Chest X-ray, AP view. Patient: 53 years old, sex M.
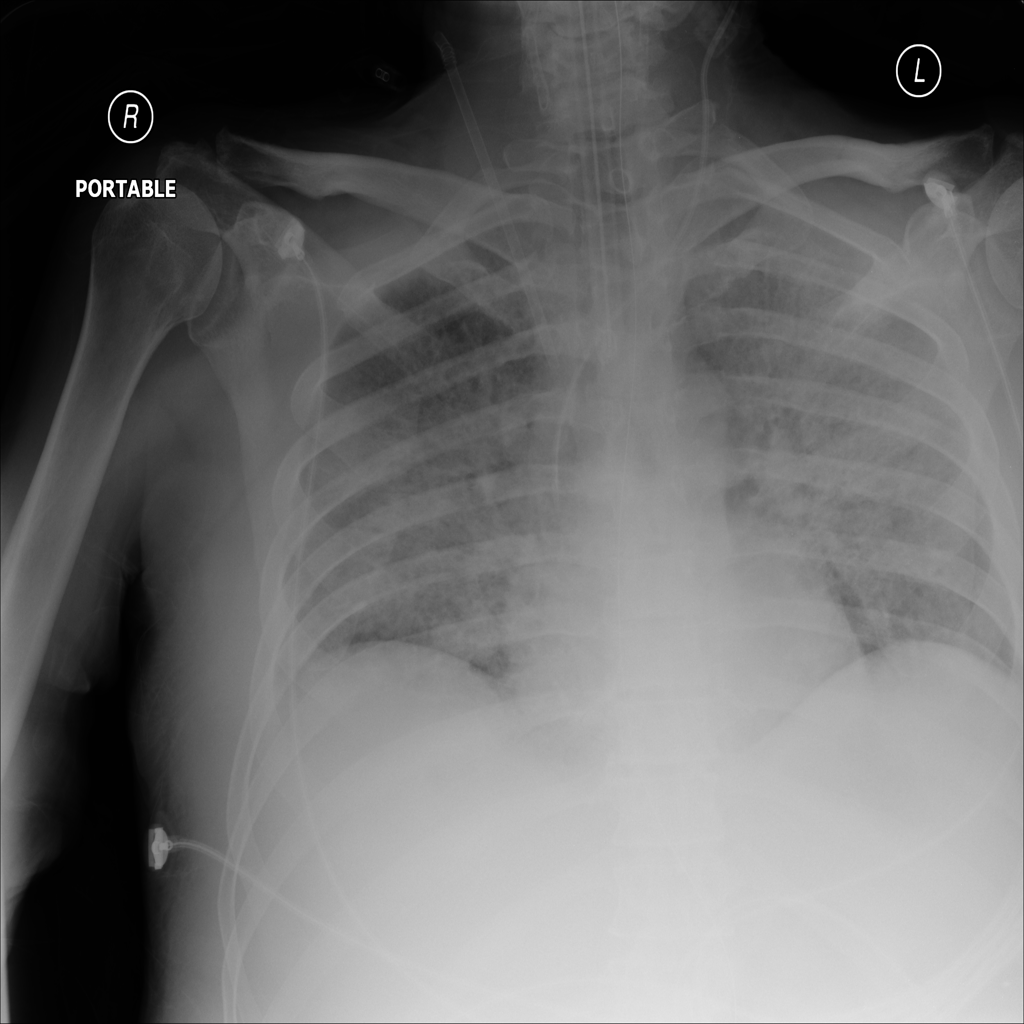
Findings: Edema, Infiltration, Pneumonia